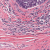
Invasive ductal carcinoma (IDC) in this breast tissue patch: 0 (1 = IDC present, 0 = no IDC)